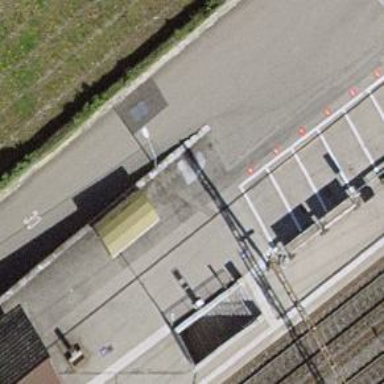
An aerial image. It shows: Bicycle parking area with stands available.